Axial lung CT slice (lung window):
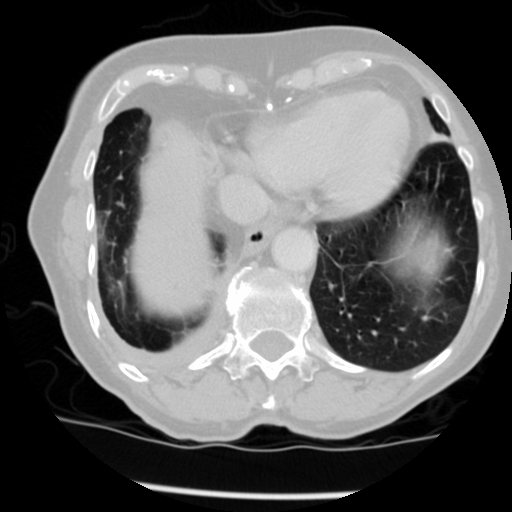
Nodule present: no